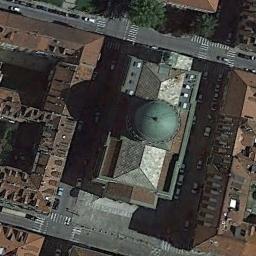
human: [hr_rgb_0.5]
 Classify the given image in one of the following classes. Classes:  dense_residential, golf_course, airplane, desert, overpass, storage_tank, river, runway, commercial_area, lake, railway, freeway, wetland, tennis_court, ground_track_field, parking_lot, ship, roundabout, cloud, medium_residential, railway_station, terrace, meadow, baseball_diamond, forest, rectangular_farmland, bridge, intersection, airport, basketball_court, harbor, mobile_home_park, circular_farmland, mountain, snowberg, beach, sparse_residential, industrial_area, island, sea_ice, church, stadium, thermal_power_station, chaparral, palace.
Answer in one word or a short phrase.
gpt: church